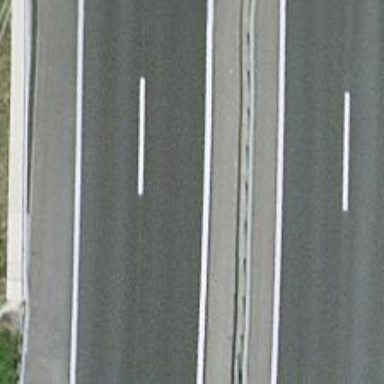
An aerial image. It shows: View of motorway.